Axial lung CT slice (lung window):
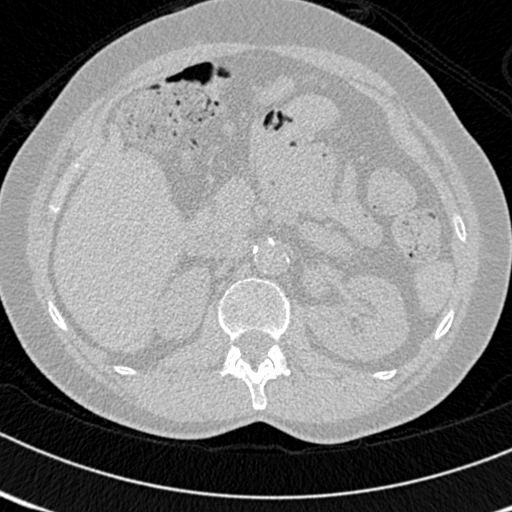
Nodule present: no